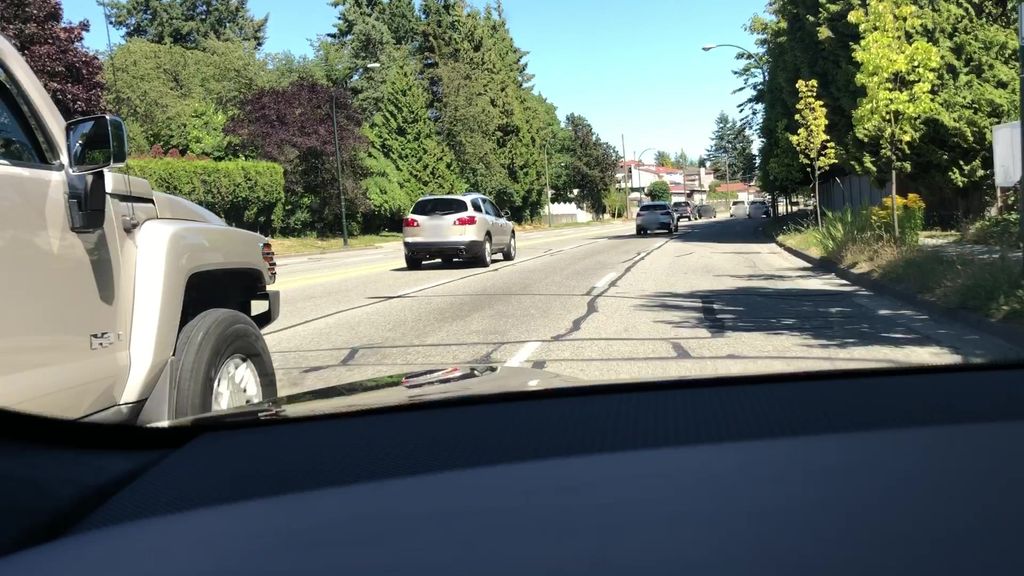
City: vancouver